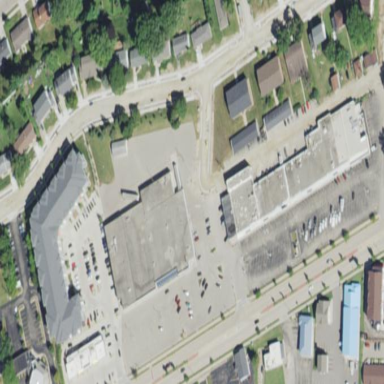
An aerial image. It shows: Retail area.